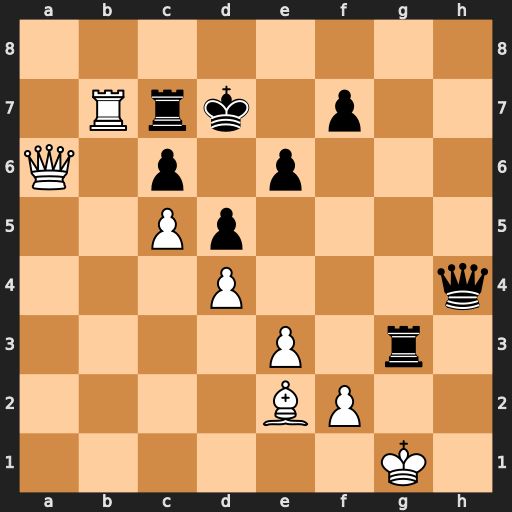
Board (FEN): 8/1Rrk1p2/Q1p1p3/2Pp4/3P3q/4P1r1/4BP2/6K1
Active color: w
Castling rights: -
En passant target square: -
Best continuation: fxg3 Qxg3+ Kf1